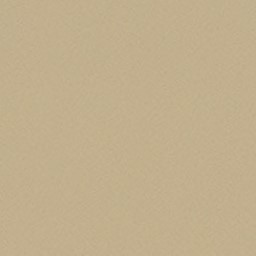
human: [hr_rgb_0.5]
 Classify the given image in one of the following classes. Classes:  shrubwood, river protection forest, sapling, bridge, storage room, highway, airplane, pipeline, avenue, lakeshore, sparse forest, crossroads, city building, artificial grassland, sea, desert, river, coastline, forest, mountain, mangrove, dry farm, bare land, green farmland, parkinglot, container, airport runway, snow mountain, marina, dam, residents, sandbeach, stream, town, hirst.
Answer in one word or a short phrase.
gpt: desert